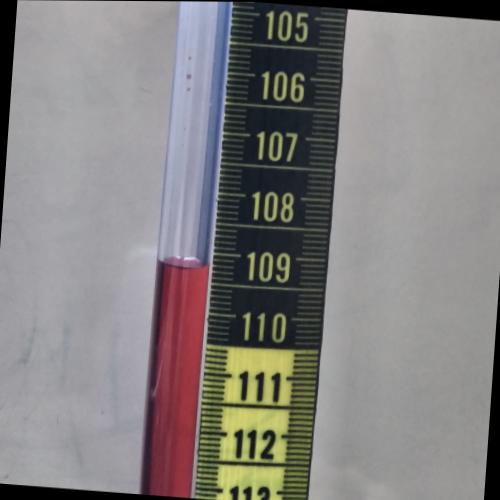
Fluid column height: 109.2 cm